Question: Is there a possibility to put an image on the middle of a page?
BUT: On the right side and the left side of the image, there are 2 areas that can grow according to the screen resolution.
These areas are "1 pixel repeat-x" images.
Below a picture with a sketch that (I hope) will explain my problem:

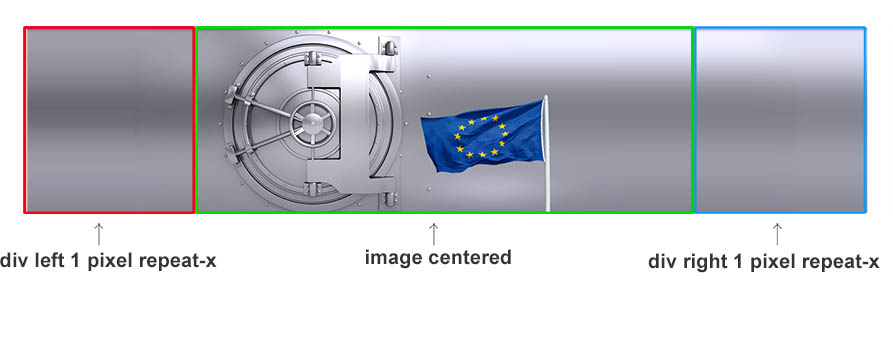
Answer: You can do it like <URL>
Set the image in '.container' where for now I have added sample text.
CSS
'''
.rightArea,
.leftArea {
position: absolute;
width: 50%;
background: yellow;
top:0;
left:0;
height: 100%;
}
.rightArea {
background: red;
right: 0;
left: auto;
}
'''